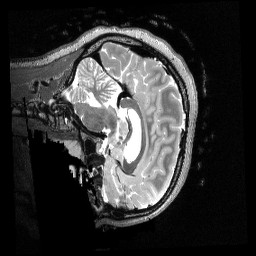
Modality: T2w
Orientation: sagittal
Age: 19
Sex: female
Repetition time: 3.2 s
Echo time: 0.563 s